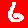
Digit: 6